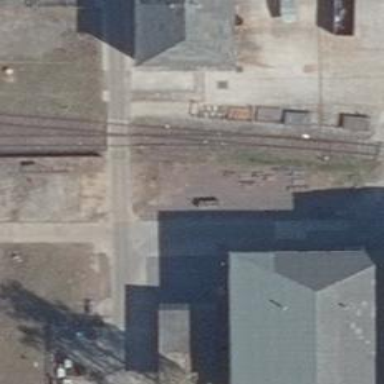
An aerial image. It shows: Railway switch.